Question: I'm trying to use microsoft graph to send an event to an attendee filled out in the form I have created with angular, however when sending the submitted data across the array containing the email address, name and the type changes to something that is results in a Error 400.
This error I believe is in regards to the structure changing from what is required.
As shown in image below, the attendees has the [] removed from the value

How would I maintain the structure in order to successfully submit the post request?
From eventsubmit.component.ts
'''
constructor(
private formBuilder: FormBuilder,
public graphService: GraphService
) {
this.submitForm = this.formBuilder.group({
subject: "",
body: {
contentType: "HTML",
content: "Does late morning work for you?"
},
start: {
dateTime: "2020-04-21T12:00:00",
timeZone: "GMT"
},
end: {
dateTime: "2020-04-21T14:00:00",
timeZone: "GMT"
},
location: {
displayName: "Harry's Bar"
},
attendees: [{
emailAddress: {
address: "***@***.com",
name: "Joe Bloggs"
},
type: "required"
}]
})
}
eventSubmission(eventData) {
console.log(eventData);
this.graphService.addnewevent(eventData);
this.submitForm.reset();
}
'''
from graph.service.ts
'''
async addnewevent (eventData) {
try {
let responseevents = await this.graphClient.api("/me/events").post(eventData);
console.log(responseevents);
return responseevents;
} catch (error) {
throw error;
}
}
'''
Thanks
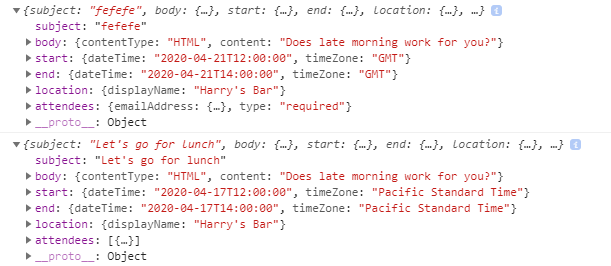
Answer: Add 'formBuilder.array()' for yours attendees. <URL>
'''
attendees: formBuilder.array([
{
emailAddress: {
address: "***@***.com",
name: "Joe Bloggs",
},
type: "required",
},
]),
'''